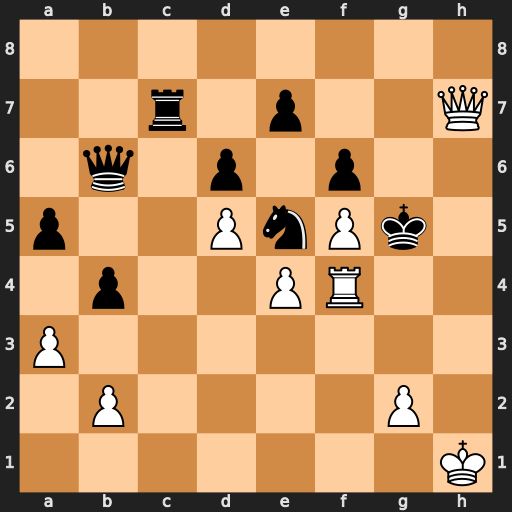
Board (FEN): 8/2r1p2Q/1q1p1p2/p2PnPk1/1p2PR2/P7/1P4P1/7K
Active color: w
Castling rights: -
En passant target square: -
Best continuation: Qh4#